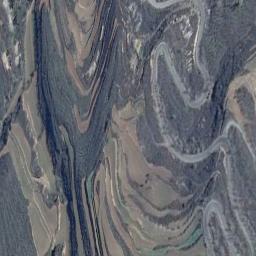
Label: terrace